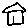
Label: house